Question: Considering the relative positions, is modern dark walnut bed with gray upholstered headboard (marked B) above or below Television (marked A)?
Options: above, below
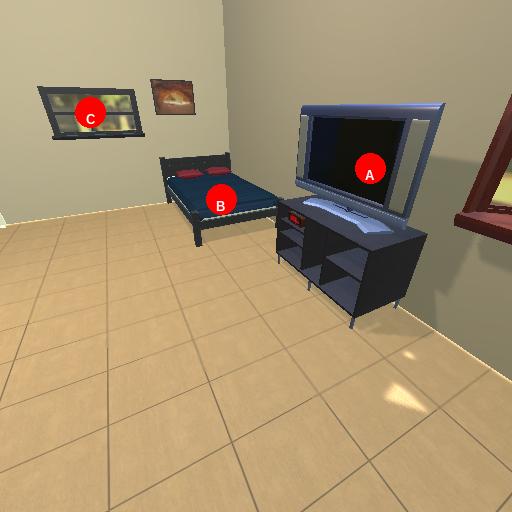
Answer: above